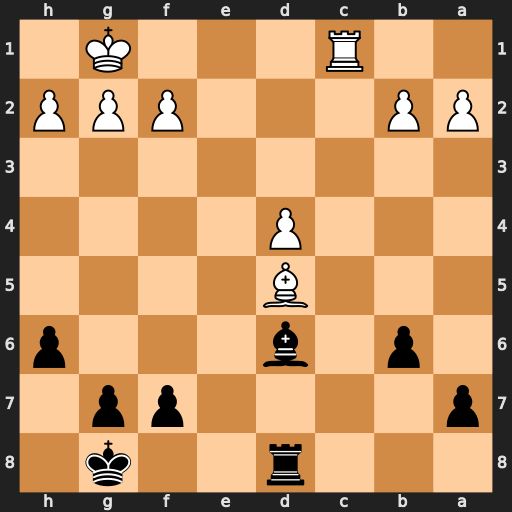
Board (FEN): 3r2k1/p4pp1/1p1b3p/3B4/3P4/8/PP3PPP/2R3K1
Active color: b
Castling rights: -
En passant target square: -
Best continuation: Bf4 Bxf7+ Kxf7